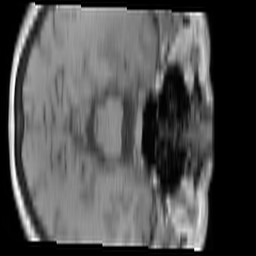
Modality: T1w
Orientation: axial
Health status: ill
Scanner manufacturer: siemens
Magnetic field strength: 3 T
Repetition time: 0.35 s
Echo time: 0.00266 s